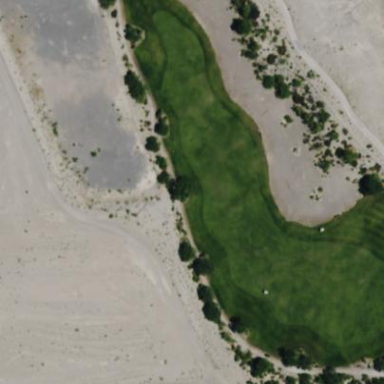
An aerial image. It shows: Grassy area designated as golf fairway.